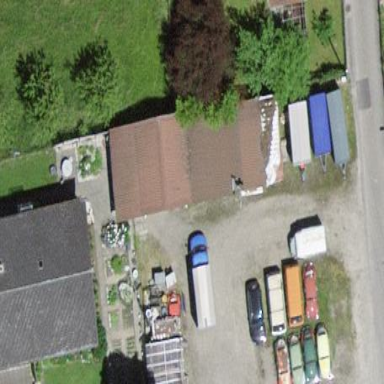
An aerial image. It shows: Shed building.